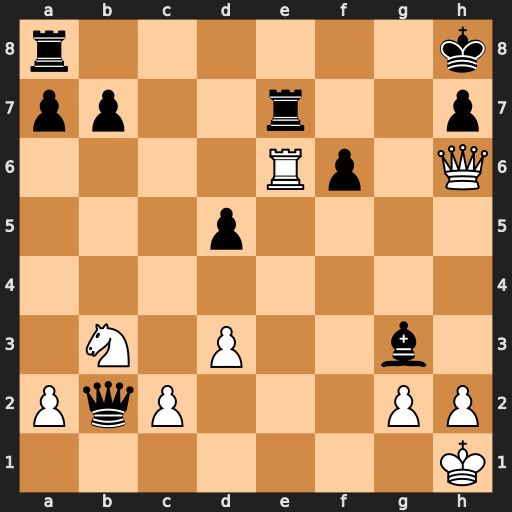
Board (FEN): r6k/pp2r2p/4Rp1Q/3p4/8/1N1P2b1/PqP3PP/7K
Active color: w
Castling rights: -
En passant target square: -
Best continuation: Rxe7 Qb1+ Nc1 Qxc1+ Qxc1